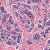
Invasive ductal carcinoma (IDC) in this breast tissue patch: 0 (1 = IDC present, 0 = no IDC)